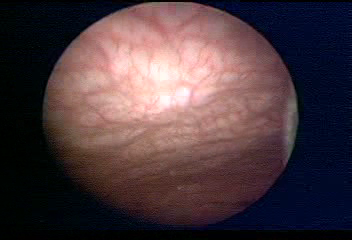
Modality: WLC
Class: Normal mucosa
Bladder cancer association: No